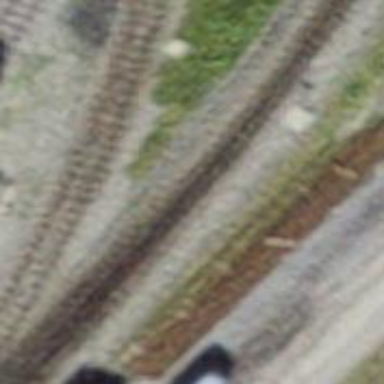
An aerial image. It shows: Preserved narrow-gauge railway with single track.